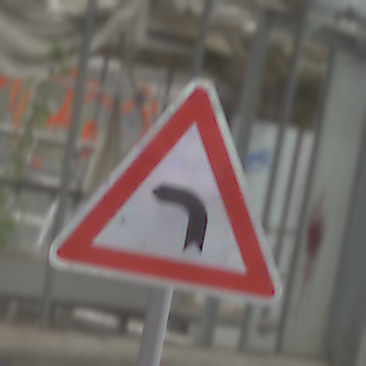
Verkehrszeichen: KurveLinks
Umgebung: Roofed, Special
Tageszeit: Midday
Wetter: Overcast
Licht: Natural
Jahreszeit: NotSpecified
Kontrast: LowContrast